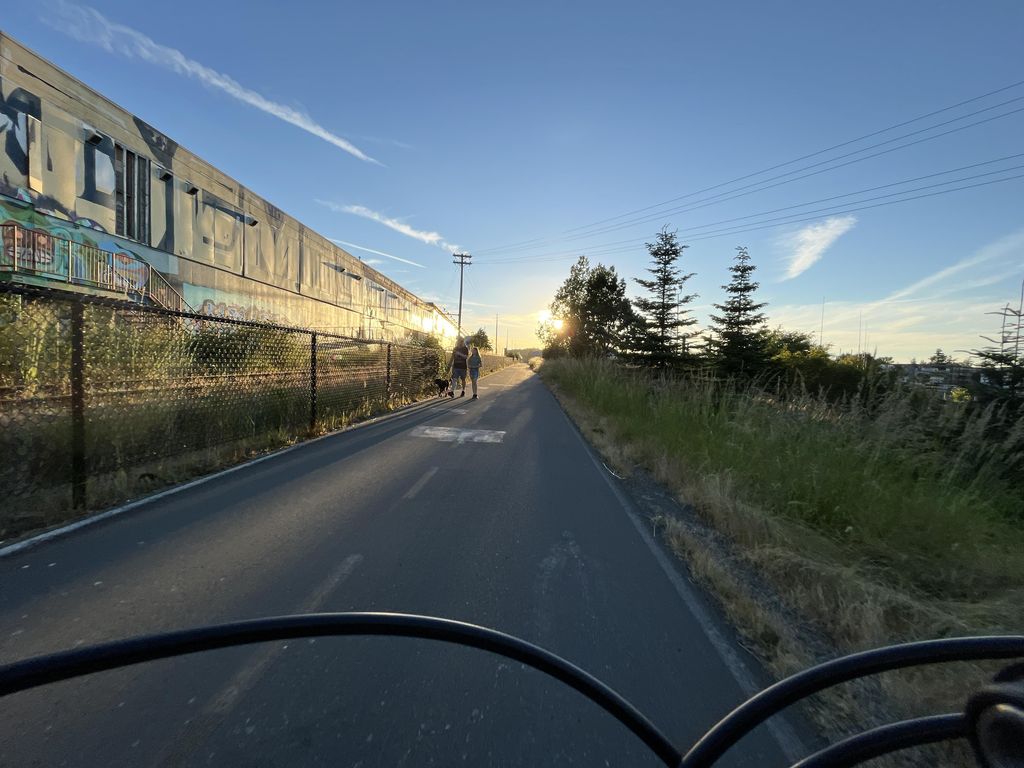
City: victoria